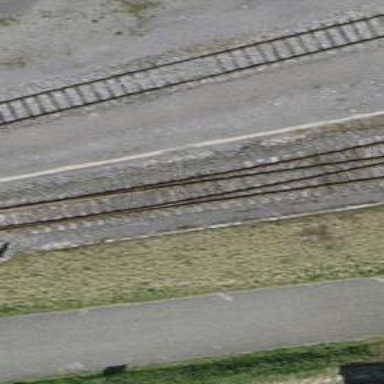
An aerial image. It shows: Single track railway siding.